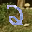
Label: 2